Field crop: maize
Growth stage: 2
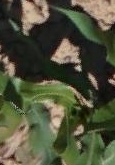
Species: maize